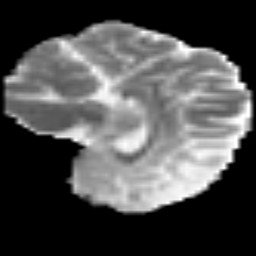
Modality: MD
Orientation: sagittal
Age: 39
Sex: female
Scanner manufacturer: siemens
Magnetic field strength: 3 T
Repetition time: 3.2 s
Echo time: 0.081 s